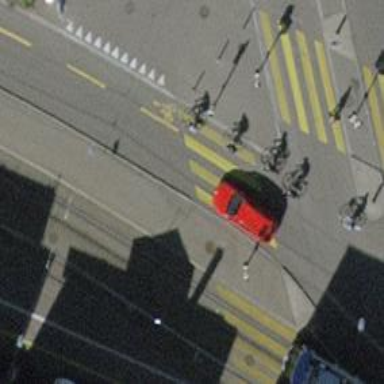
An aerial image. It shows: Zebra crossing controlled by traffic signals.